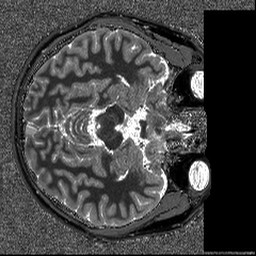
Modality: T1map
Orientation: axial
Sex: male